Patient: sex M, age 64
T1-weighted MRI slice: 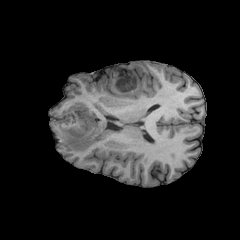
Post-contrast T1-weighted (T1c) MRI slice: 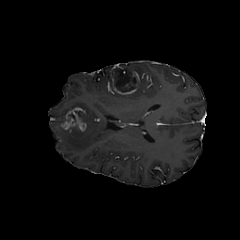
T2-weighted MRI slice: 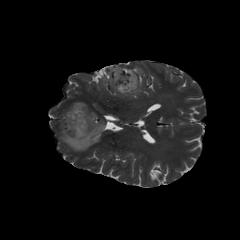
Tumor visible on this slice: yes
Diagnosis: Glioblastoma, IDH-wildtype
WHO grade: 4